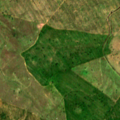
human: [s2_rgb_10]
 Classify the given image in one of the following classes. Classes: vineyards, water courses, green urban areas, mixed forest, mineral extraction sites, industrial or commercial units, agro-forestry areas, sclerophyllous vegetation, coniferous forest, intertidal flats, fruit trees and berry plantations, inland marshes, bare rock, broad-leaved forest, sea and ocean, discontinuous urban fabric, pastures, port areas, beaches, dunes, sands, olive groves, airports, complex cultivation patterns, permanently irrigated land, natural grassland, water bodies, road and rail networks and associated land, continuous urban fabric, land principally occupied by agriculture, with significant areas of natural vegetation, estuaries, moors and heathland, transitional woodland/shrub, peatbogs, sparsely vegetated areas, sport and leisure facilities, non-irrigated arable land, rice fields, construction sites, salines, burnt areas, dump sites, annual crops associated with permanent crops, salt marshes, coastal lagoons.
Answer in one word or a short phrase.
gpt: pastures, agro-forestry areas, transitional woodland/shrub